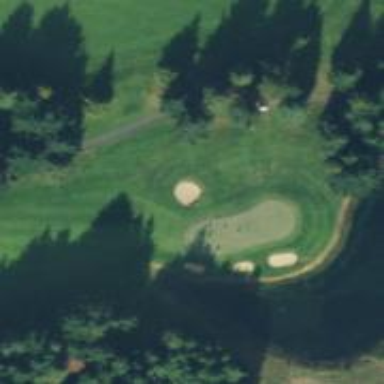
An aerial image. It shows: Golf hole.